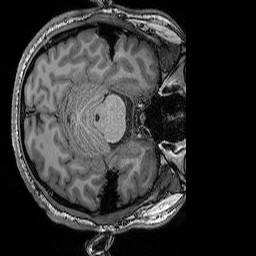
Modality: T1w
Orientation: axial
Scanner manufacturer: siemens
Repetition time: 2.25 s
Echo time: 0.00418 s